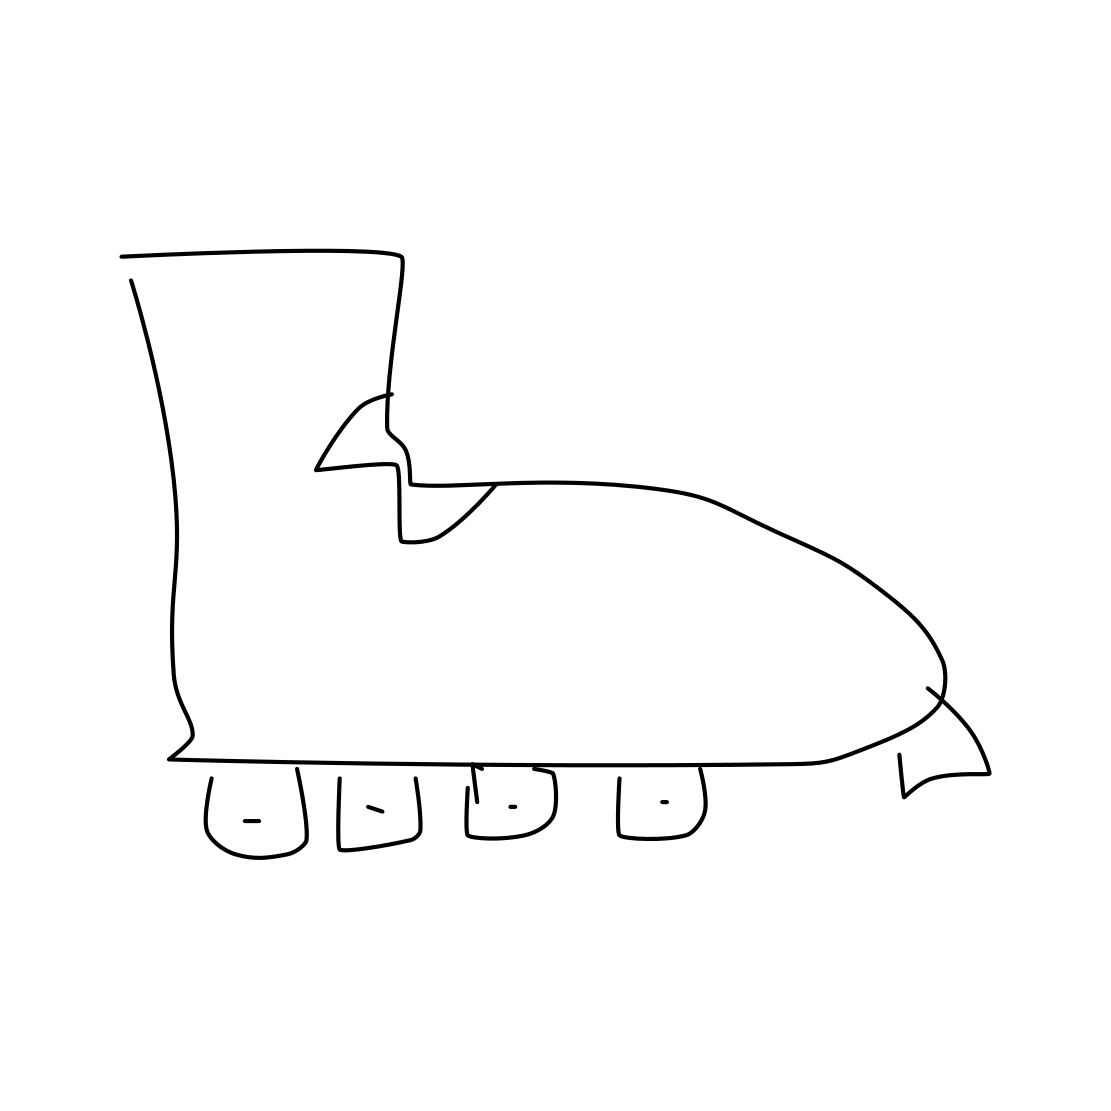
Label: rollerblades